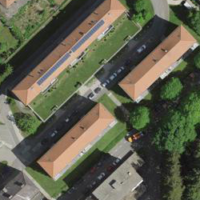
EUNIS habitat code: 54
Species observed at this site:
Petasites albus